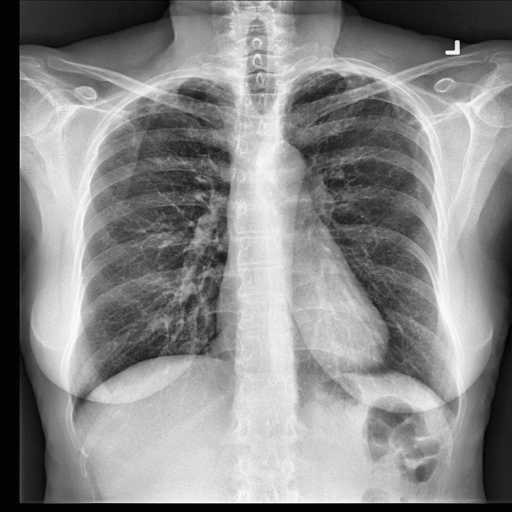
Finding: NORMAL